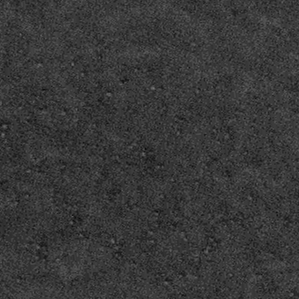
Label: frost